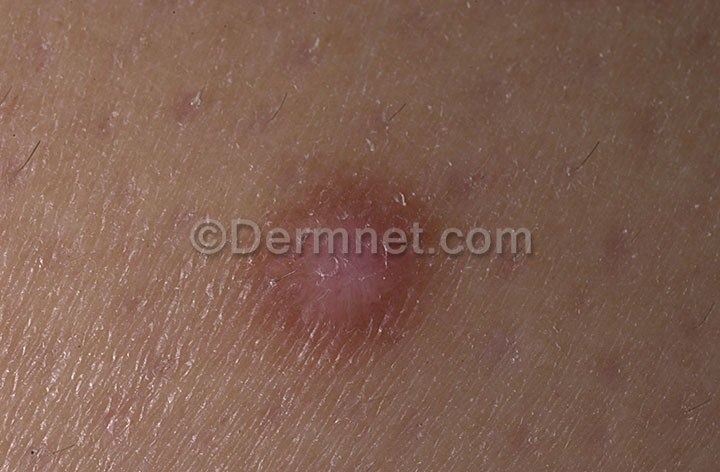
Disease: Seborrheic Keratoses and other Benign Tumors